Aerial crown-view tile of a tropical tree (Barro Colorado Island, Panama), acquired 20240918:
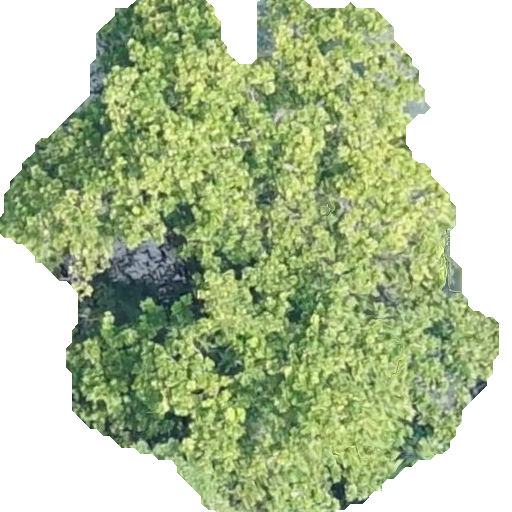
Species: Anacardium excelsum
GBIF accepted scientific name: Anacardium excelsum
Crown area: 282.727 m²